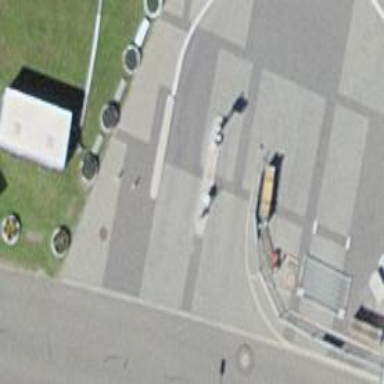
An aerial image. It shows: Lift gate barrier.